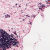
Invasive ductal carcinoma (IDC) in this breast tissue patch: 0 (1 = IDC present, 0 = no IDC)